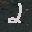
Label: 2